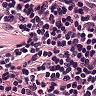
Metastatic tissue present: no